Question: I want to share an image. I created a share intent. For some reason the share screen appears too big. It appears big on both Galaxy s4 and Nexus 5, but appears good on Genymotion. How can I fix it?
The code:
'''
Intent sharingIntent = new Intent(android.content.Intent.ACTION_SEND);
sharingIntent.setType("image/jpeg");
sharingIntent.putExtra(Intent.EXTRA_STREAM, Uri.parse("file:///" +
image.getAbsolutePath()));
startActivity(Intent.createChooser(sharingIntent, MainMenu.this
.getResources().getString(R.string.shareImage)));
'''
The screen:

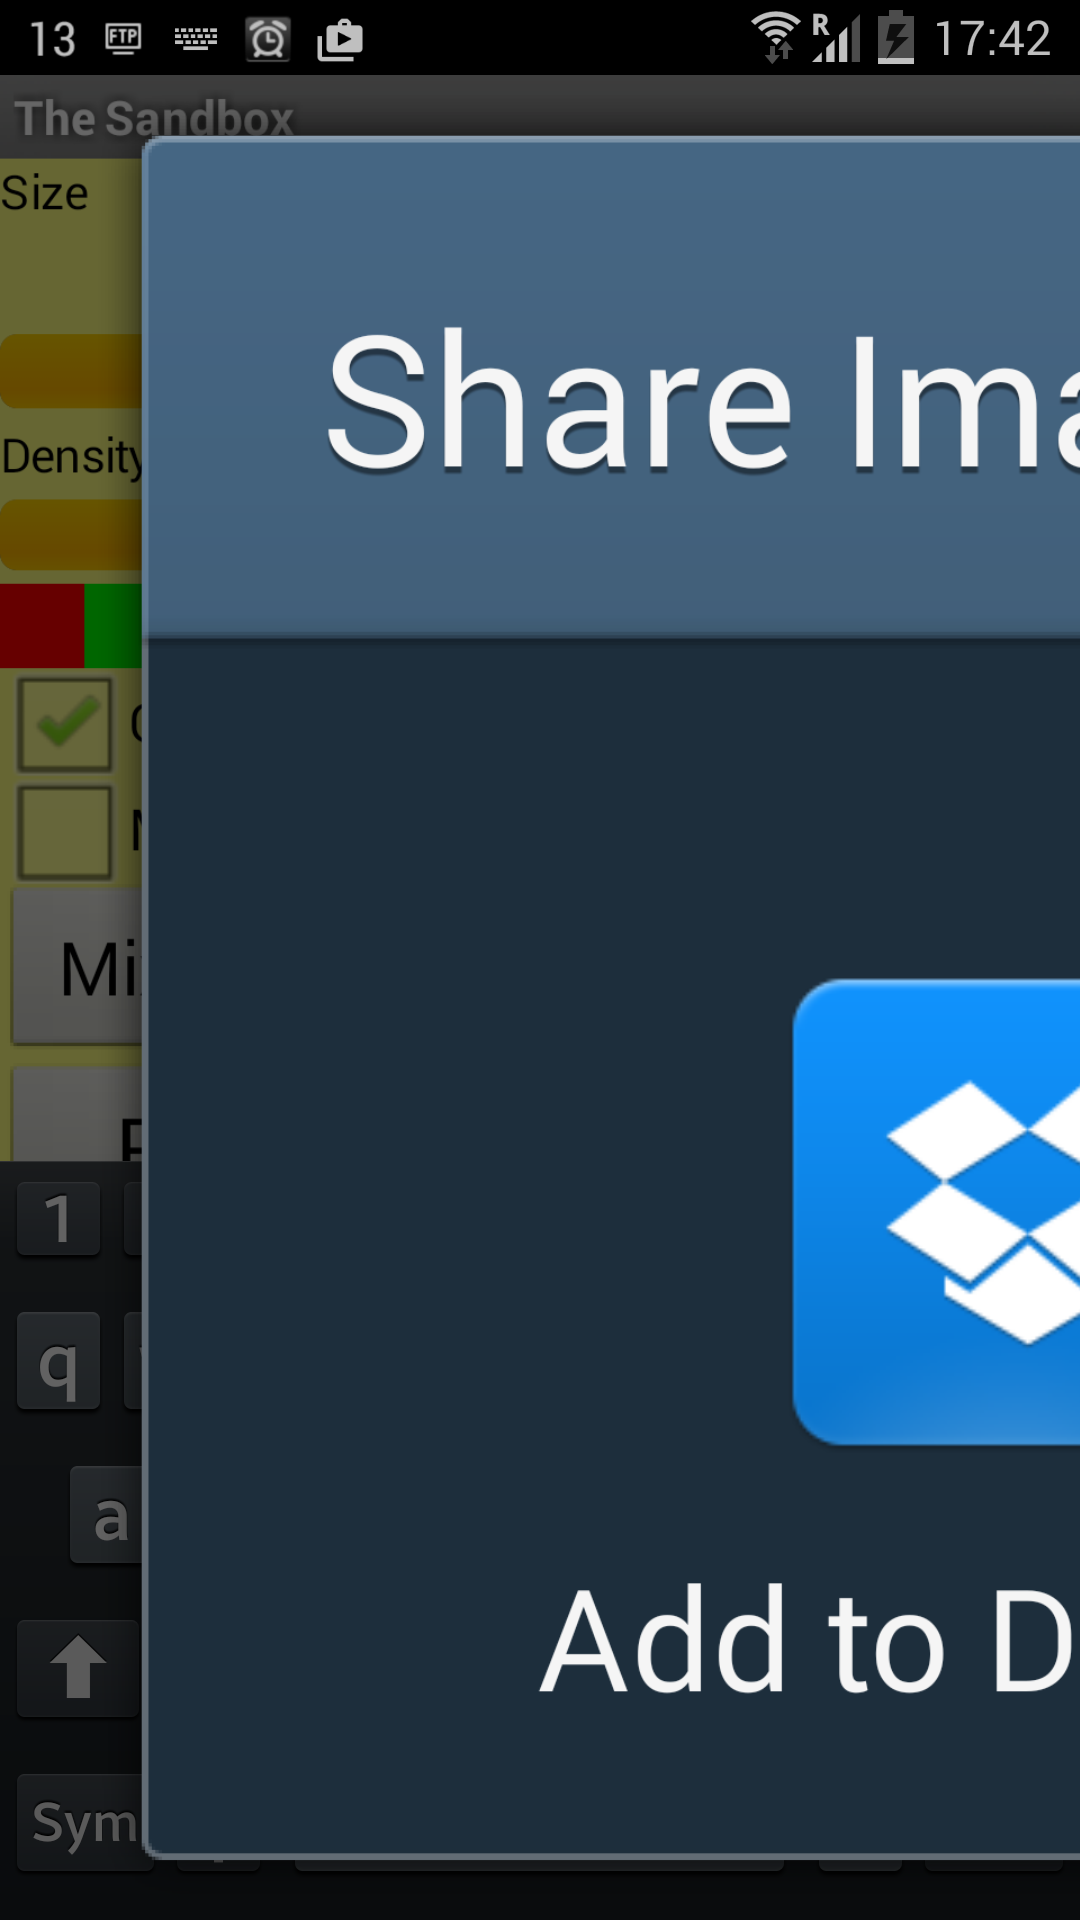
Answer: For an unknown reason, what made the screen look big is -
'Intent.createChooser(sharingIntent, MainMenu.this.getResources().getString(R.string.shareImage))'.
Just doing 'startActivity(sharingIntent);' fixed my problem.